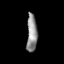
Tissue: prostate
Cell type: T cells
Senescence score: 0.3196
Nuclear area (px): 385
Mean DAPI intensity: 144.094